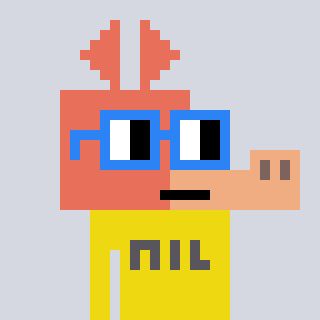
a pixel art character with square blue glasses, a aardvark-shaped head and a yellow-colored body on a cool background